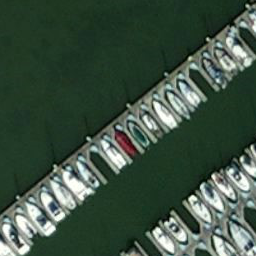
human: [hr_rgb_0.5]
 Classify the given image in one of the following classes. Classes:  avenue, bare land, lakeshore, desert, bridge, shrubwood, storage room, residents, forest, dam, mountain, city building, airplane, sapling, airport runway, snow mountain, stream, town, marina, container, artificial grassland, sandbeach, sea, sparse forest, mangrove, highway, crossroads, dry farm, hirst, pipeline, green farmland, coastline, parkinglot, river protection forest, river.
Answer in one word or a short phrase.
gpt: marina